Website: bh-photo
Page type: customer-info-address
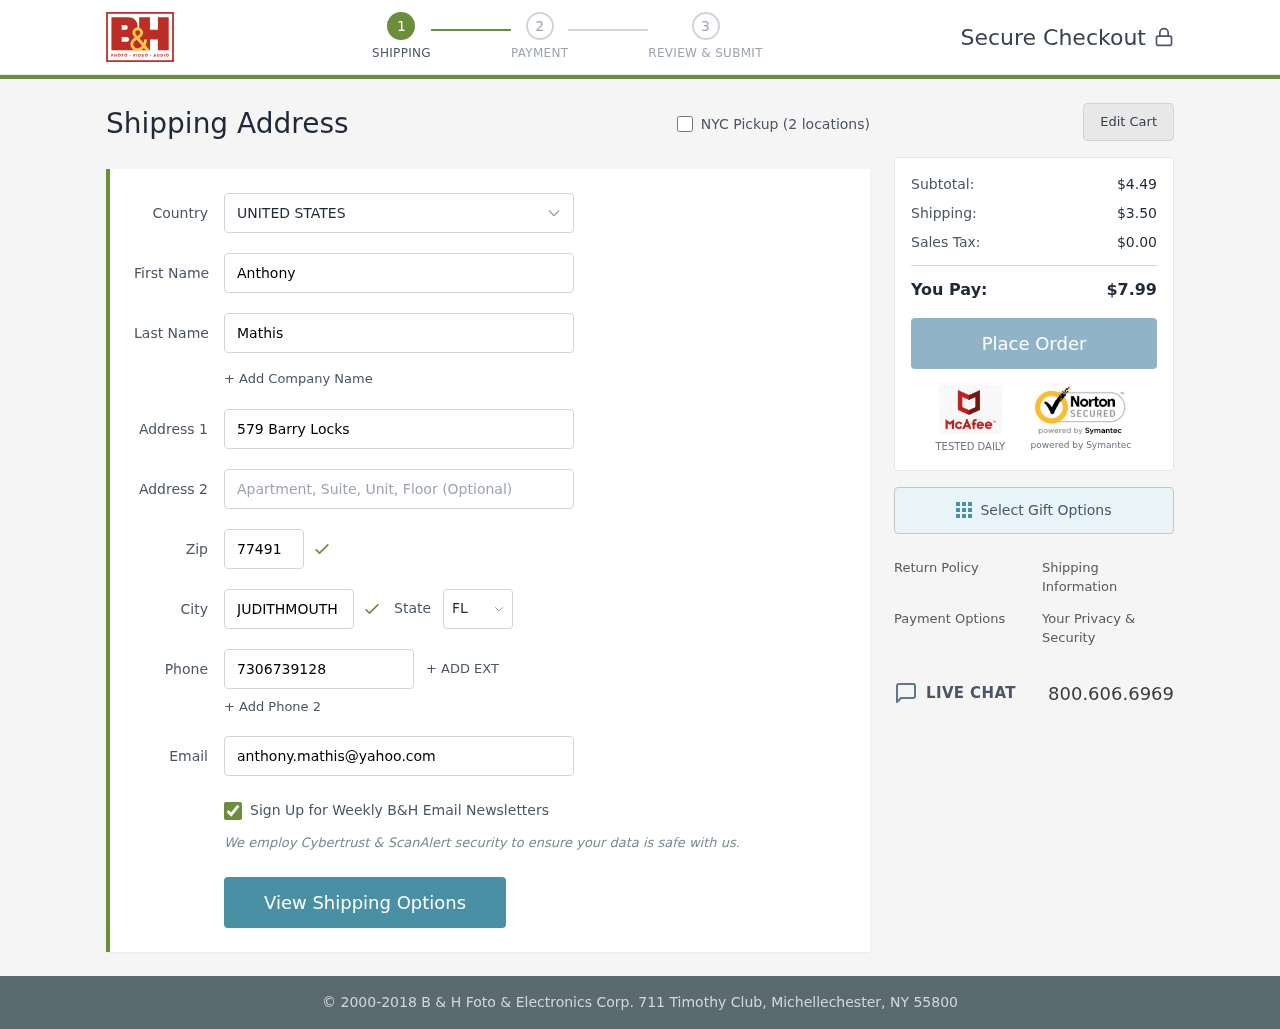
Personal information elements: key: PII_CITY
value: Judithmouth
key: PII_COUNTRY
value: United States
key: PII_EMAIL
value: anthony.mathis@yahoo.com
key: PII_FIRSTNAME
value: Anthony
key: PII_LASTNAME
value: Mathis
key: PII_PHONE
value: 7306739128
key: PII_POSTCODE
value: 77491
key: PII_STATE_ABBR
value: FL
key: PII_STREET
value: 579 Barry Locks
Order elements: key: ORDER_SUBTOTAL
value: $4.49
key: ORDER_SHIPPING_COST
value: $3.50
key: ORDER_TAX
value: $0.00
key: ORDER_TOTAL
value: $7.99